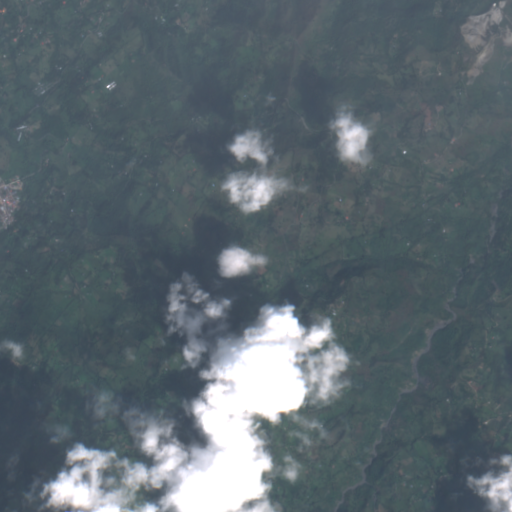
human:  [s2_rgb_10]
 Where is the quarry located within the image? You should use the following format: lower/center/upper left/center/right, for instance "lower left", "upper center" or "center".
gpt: The quarry is located in the upper right of the image.
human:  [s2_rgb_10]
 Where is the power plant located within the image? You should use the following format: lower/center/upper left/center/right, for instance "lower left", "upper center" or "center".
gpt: There is no power plant in the image.